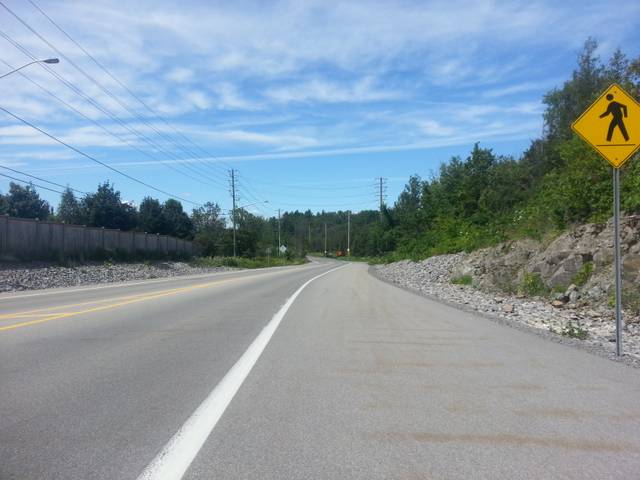
Region: Canada
Coordinates: 45.326, -75.93